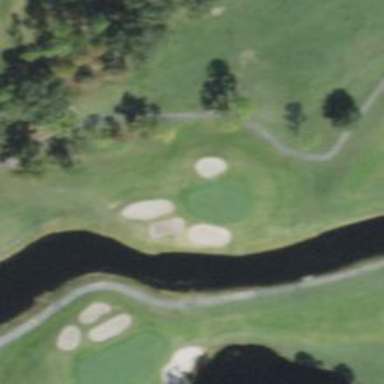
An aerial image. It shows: Golf hole.